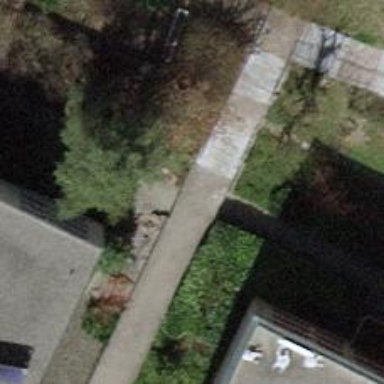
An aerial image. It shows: Stone steps along the road.